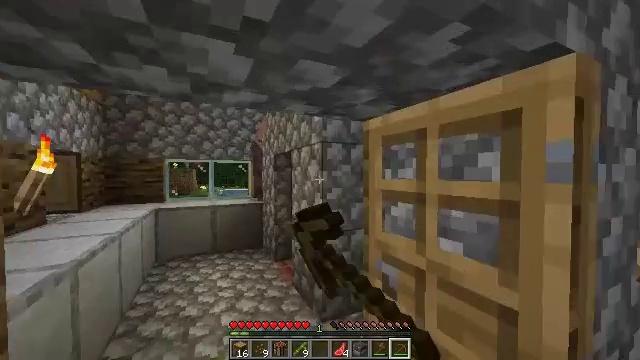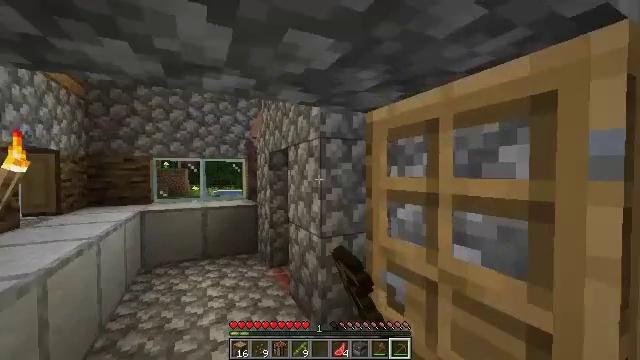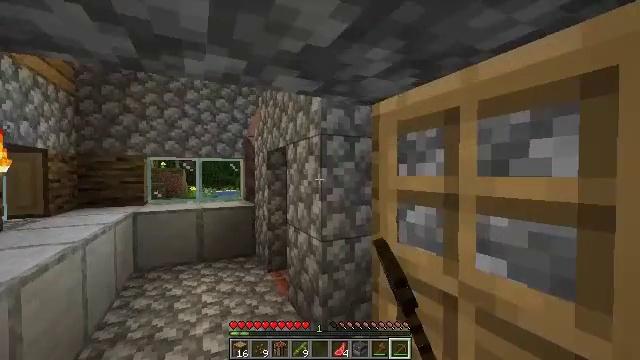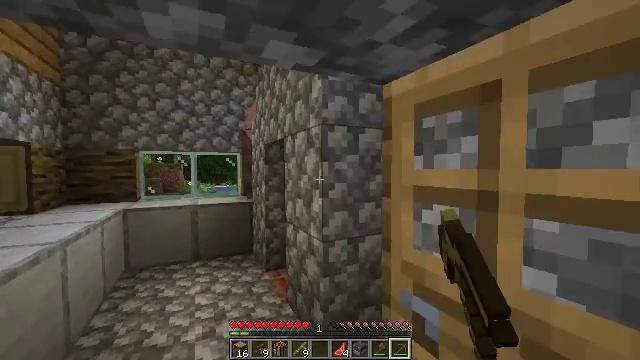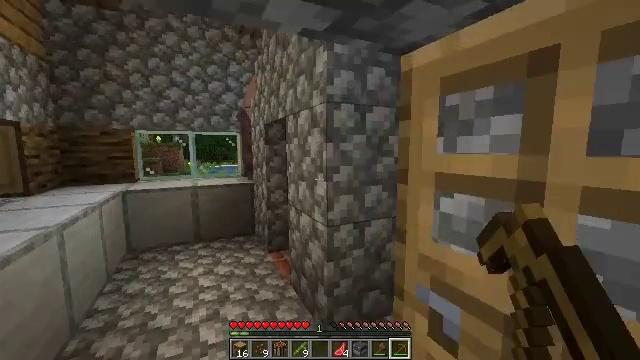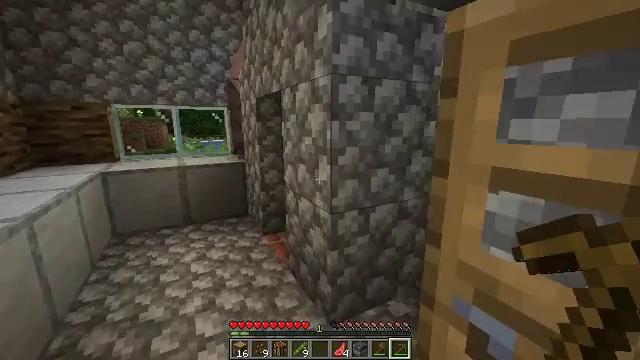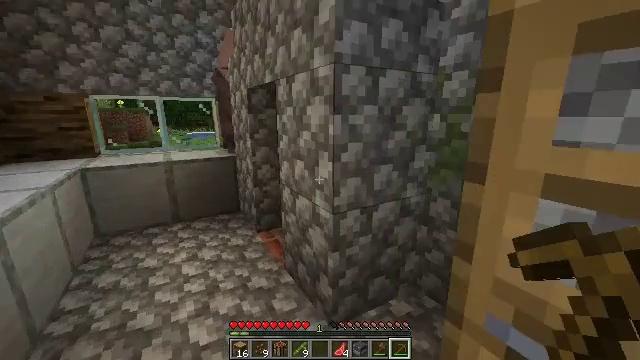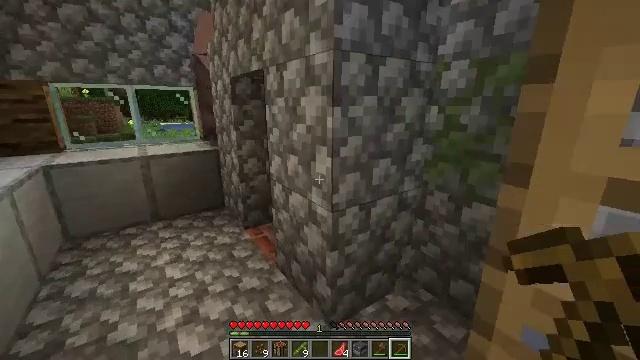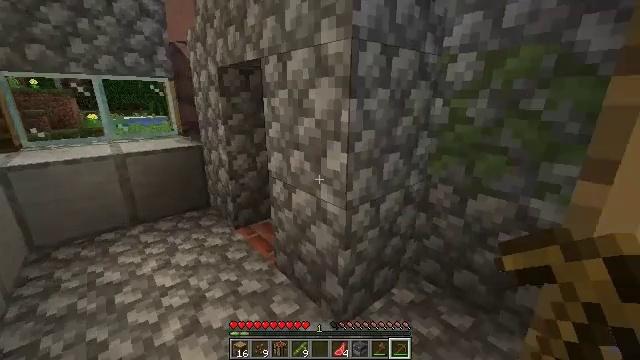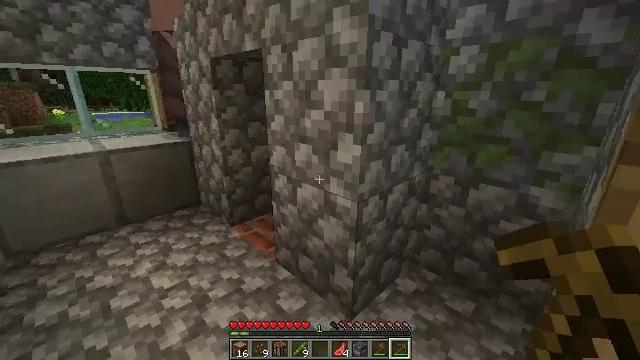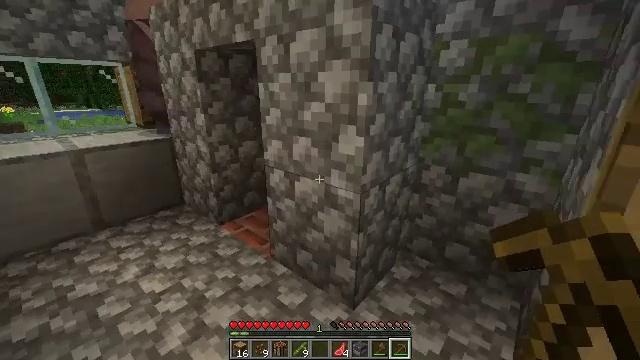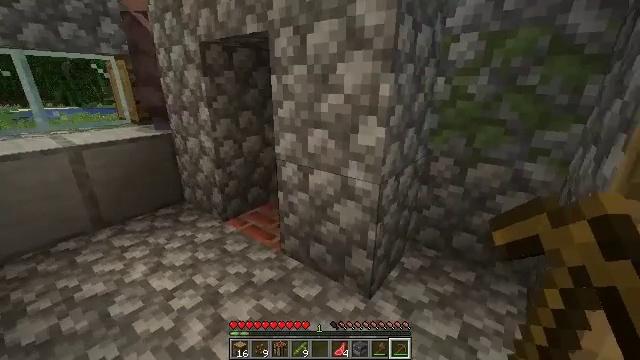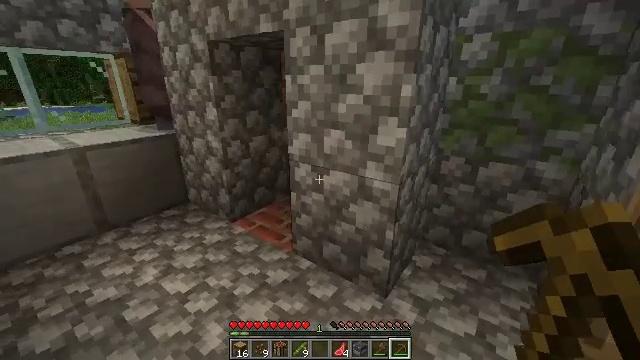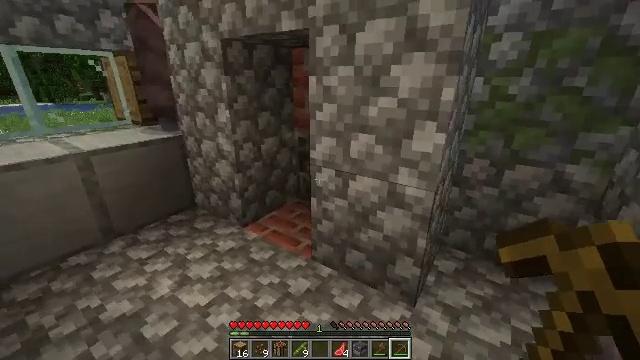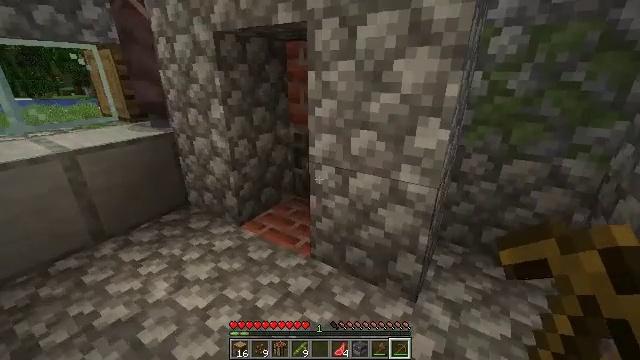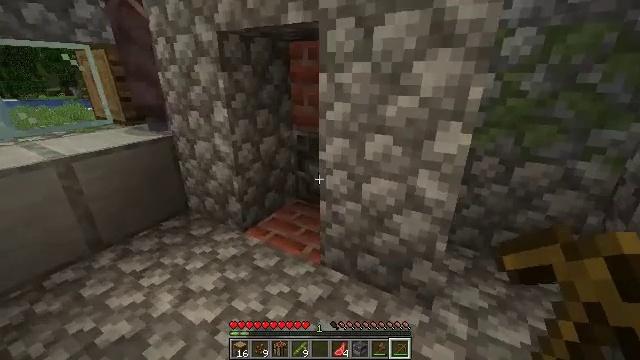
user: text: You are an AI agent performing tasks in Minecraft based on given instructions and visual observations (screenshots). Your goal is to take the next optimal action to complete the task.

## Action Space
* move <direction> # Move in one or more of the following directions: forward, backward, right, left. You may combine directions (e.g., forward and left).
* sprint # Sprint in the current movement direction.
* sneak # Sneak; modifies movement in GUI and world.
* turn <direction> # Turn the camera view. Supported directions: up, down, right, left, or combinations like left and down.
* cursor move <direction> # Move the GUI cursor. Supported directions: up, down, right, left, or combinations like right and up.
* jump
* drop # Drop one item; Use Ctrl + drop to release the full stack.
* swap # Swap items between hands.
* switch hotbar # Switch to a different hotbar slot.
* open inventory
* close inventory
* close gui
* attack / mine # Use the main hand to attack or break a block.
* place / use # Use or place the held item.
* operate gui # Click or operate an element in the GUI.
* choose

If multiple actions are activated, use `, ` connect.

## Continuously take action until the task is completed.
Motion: motion action
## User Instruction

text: Collect the blast furnace by mining it.
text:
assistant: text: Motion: move forward
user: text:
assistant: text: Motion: move forward
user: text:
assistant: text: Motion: move forward, turn down
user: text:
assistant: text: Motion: move forward and move left, turn down
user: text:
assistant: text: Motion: move forward and move left, turn right and down
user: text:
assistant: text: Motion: move forward and move left, turn right and down
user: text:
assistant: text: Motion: move left, turn right and down
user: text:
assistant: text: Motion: move left, turn right and down
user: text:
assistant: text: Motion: move left, turn right and down
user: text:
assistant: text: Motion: move left, turn right
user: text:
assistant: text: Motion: move left, turn right
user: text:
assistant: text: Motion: move left, turn right
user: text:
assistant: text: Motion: move left, turn right
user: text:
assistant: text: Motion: move left, turn right and down
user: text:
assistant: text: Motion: move left, turn right
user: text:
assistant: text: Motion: move left, turn right
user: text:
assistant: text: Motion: move left, turn right
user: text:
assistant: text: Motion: move left, turn right
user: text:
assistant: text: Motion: turn right
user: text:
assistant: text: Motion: no_op
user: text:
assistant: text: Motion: move right, turn right
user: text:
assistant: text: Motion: move right, turn right
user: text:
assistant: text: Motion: move forward and move right, turn right
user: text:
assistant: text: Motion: move forward and move right
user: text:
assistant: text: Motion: move forward and move right, turn left
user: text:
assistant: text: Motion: move forward and move left, turn left
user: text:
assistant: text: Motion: move forward and move left
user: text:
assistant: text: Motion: move left
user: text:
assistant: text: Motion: move left
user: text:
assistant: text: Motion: move left